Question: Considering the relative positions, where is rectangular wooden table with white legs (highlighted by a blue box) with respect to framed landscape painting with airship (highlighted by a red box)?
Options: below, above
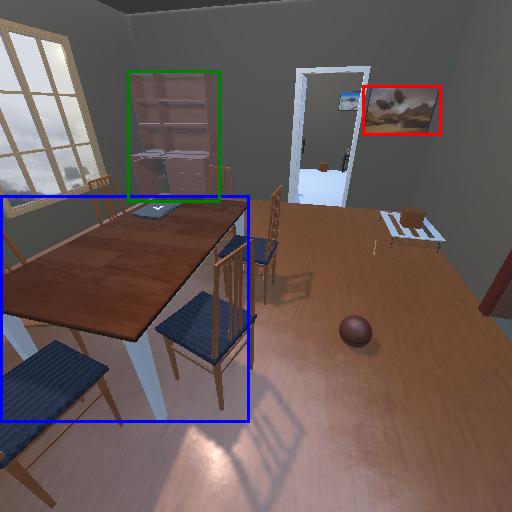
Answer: below